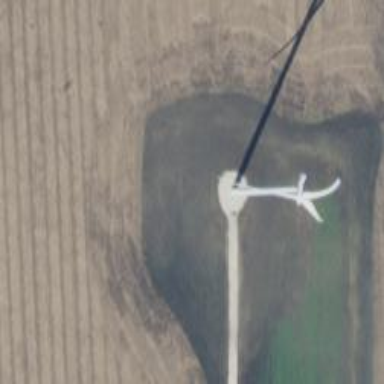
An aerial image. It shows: Wind turbine generator made by Vestas. The generator utilizes wind as its power source and belongs to the horizontal axis type.